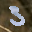
Label: 3